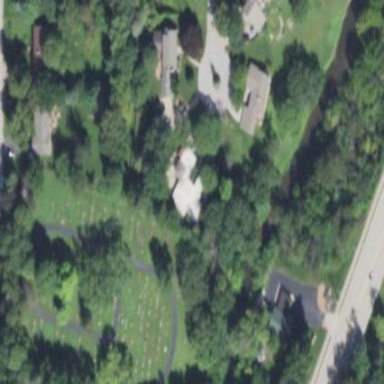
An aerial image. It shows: Cemetery or graveyard.